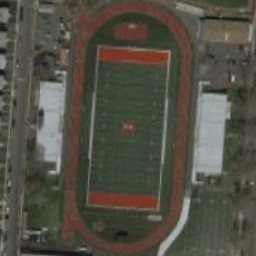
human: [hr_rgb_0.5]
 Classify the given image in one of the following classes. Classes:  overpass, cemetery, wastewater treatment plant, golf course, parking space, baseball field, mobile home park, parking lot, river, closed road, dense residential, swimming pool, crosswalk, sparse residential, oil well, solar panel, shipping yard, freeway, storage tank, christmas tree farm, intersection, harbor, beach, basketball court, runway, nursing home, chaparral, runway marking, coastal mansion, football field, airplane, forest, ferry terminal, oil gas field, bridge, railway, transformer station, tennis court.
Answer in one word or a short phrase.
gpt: football field